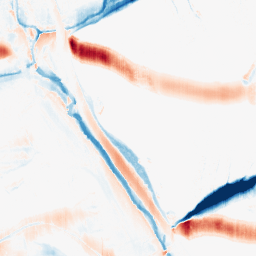
Category: morphological
Decomposition family: morphological_ellipse
Decomposition parameters: operation: average
width: 30
height: 5
Upsampling method: bicubic
Upsampling parameters: scale: 4
Upsampling scale: 4